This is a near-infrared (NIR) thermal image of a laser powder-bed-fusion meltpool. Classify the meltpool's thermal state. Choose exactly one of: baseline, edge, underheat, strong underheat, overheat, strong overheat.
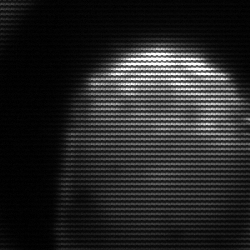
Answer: edge